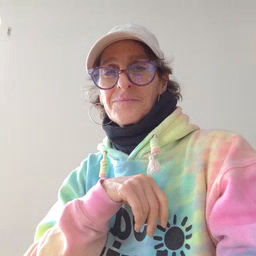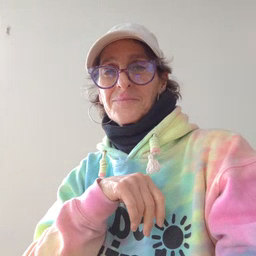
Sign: duck